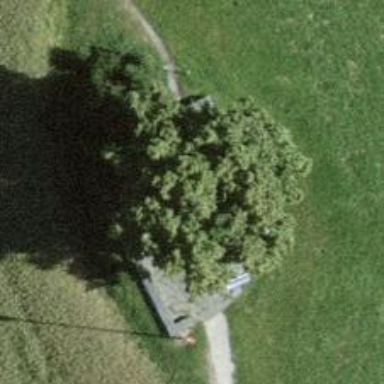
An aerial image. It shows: Bench for seating.